Field crop: maize
Growth stage: 2
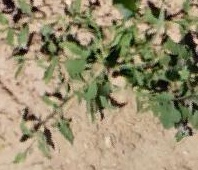
Species: atriplex